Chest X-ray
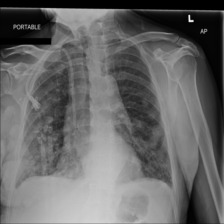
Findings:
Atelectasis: negative
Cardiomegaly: negative
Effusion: negative
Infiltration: negative
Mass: positive
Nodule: negative
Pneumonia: negative
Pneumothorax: negative
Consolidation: negative
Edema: negative
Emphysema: negative
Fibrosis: negative
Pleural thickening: negative
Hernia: negative